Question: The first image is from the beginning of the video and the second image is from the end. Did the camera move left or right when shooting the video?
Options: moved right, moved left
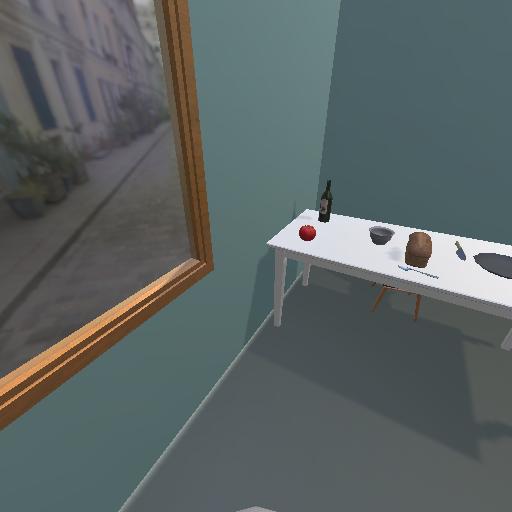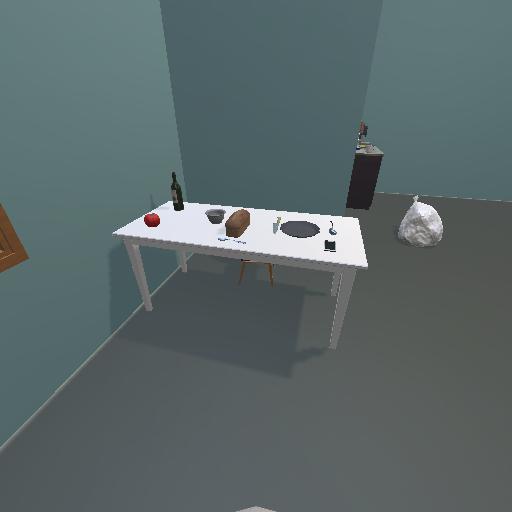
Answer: moved right